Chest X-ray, PA view. Patient: 29 years old, sex F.
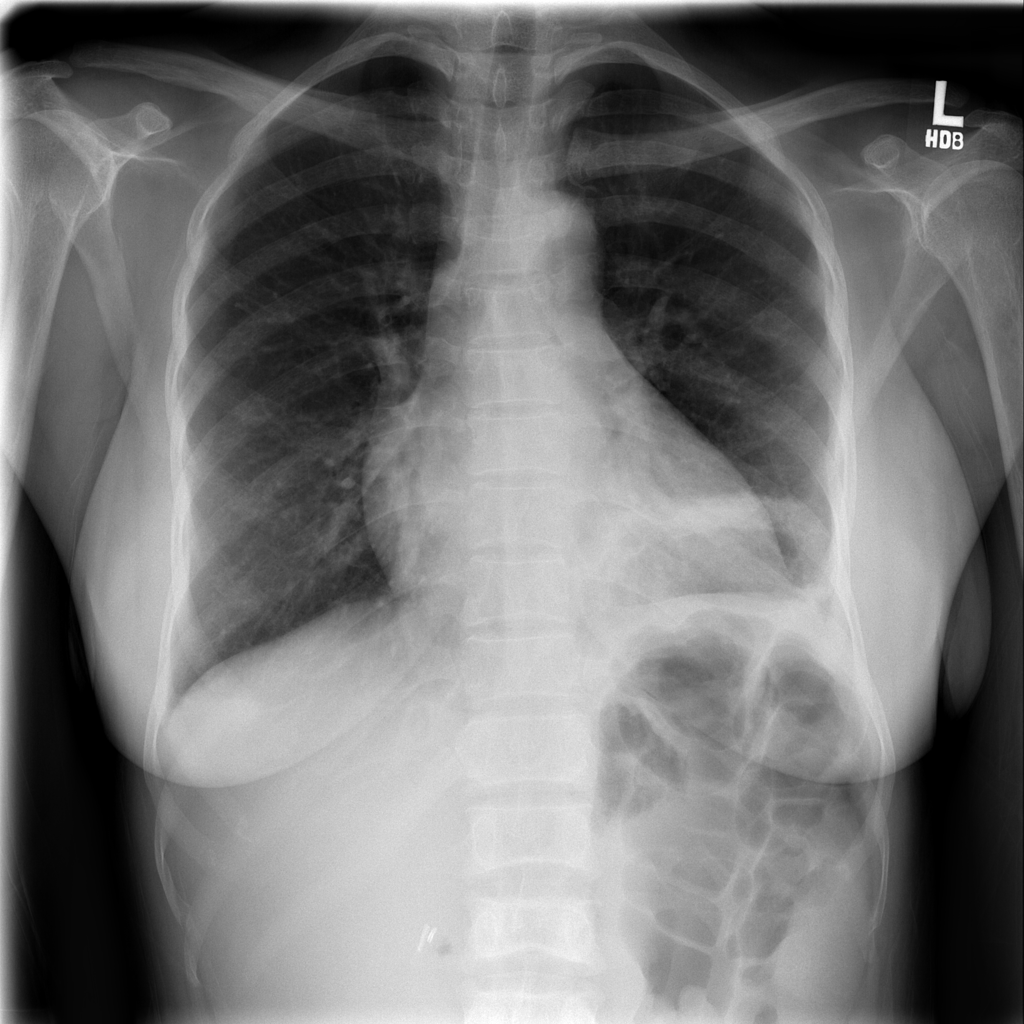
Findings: Atelectasis, Cardiomegaly, Consolidation, Effusion, Infiltration